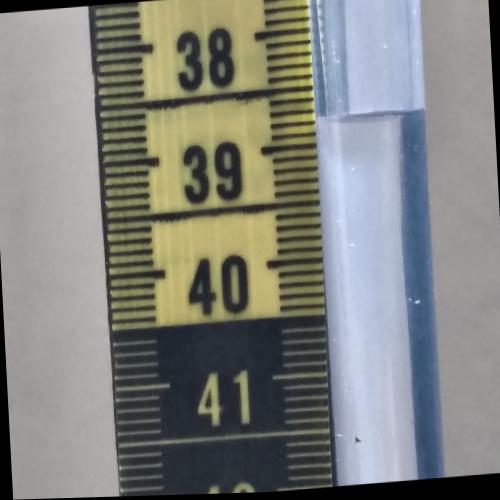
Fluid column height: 38.8 cm